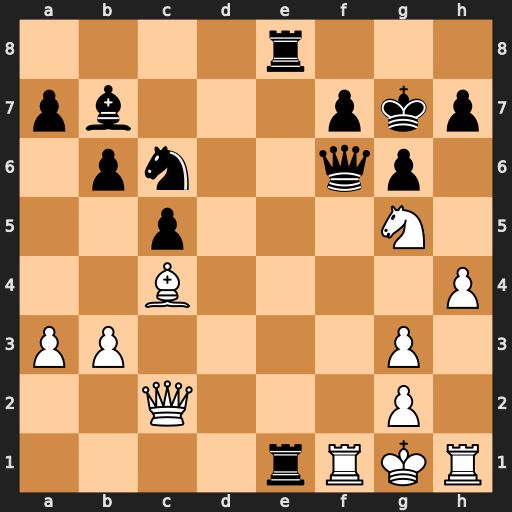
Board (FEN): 4r3/pb3pkp/1pn2qp1/2p3N1/2B4P/PP4P1/2Q3P1/4rRKR
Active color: w
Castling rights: -
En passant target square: -
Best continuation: Kh2 Ne5 Rxf6